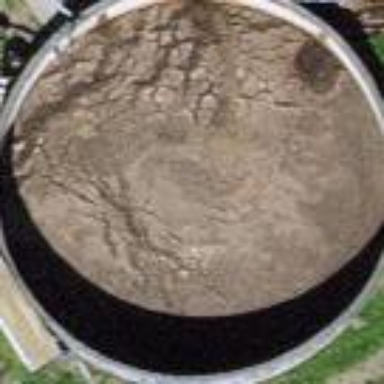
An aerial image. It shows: Storage tank that is man-made.